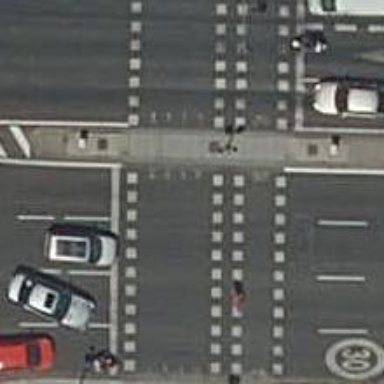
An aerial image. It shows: Crossing with traffic signals.